Interaction volume radius: 5 \u00c5
Interaction volume height: 15 \u00c5
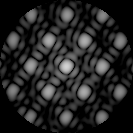
Disorder parameter: 0.1102